Interaction volume radius: 5 \u00c5
Interaction volume height: 10 \u00c5
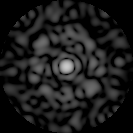
Disorder parameter: 0.789